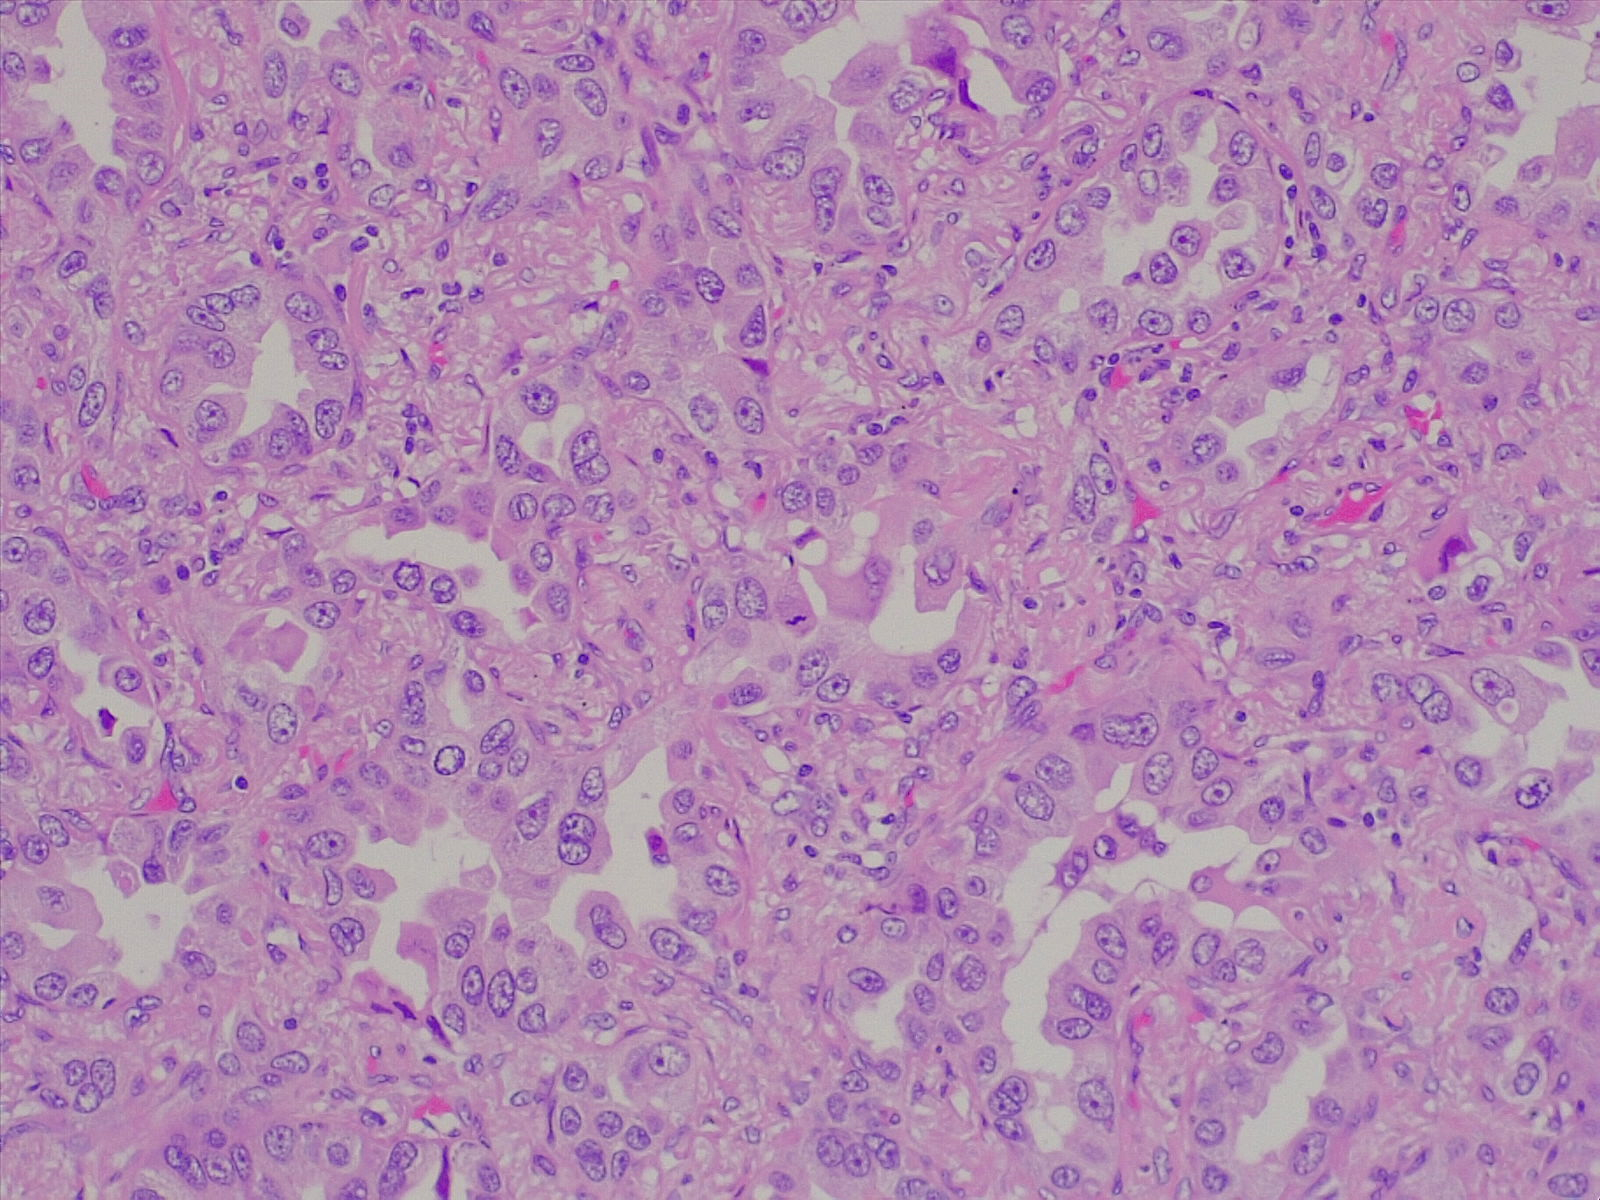
Label: lung adenocarcinoma, moderately differentiated